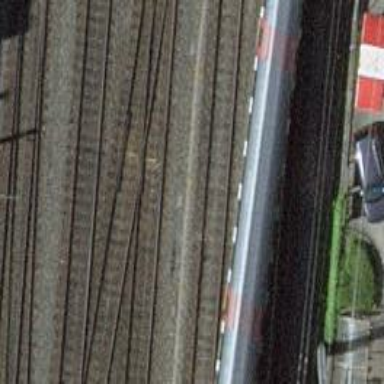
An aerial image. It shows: Single-track electrified railway siding with contact line for service.